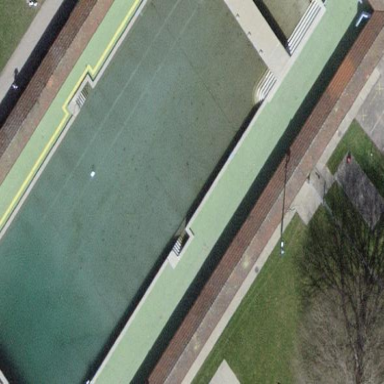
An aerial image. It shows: Swimming pool located in leisure land.